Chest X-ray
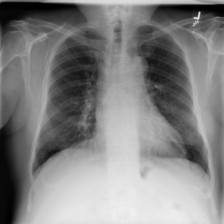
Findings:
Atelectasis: negative
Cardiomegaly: negative
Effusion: negative
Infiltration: negative
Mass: negative
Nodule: negative
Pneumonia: negative
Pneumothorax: negative
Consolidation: negative
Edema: negative
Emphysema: negative
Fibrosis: negative
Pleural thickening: negative
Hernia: negative